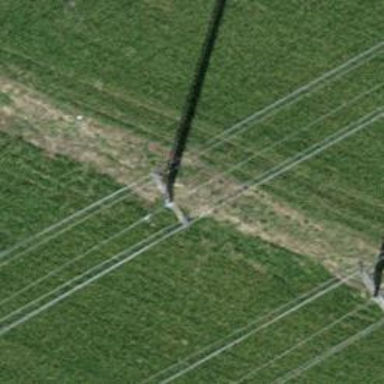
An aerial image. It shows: Three power lines with cables.